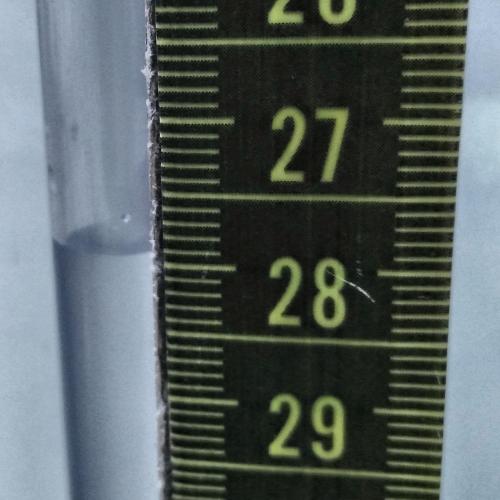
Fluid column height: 27.9 cm